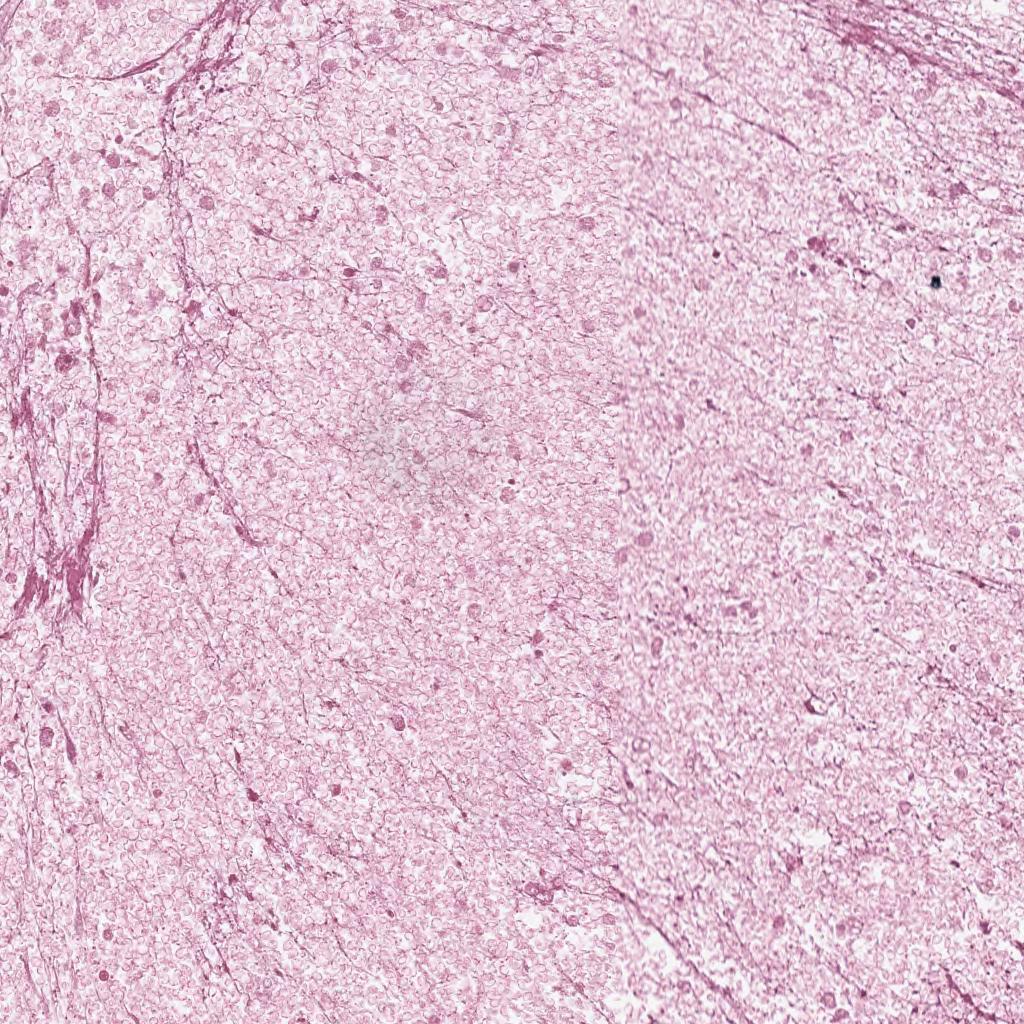
Label: Non-Viable-Tumor